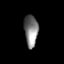
Tissue: lung
Cell type: Epithelial cells
Senescence score: 0.1507
Nuclear area (px): 429
Mean DAPI intensity: 126.368